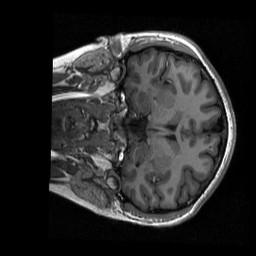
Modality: T1w
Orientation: coronal
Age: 22
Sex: female
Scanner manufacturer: siemens
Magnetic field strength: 3 T
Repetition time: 2.3 s
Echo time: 0.00298 s